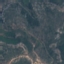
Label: HerbaceousVegetation